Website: macys
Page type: billing-address
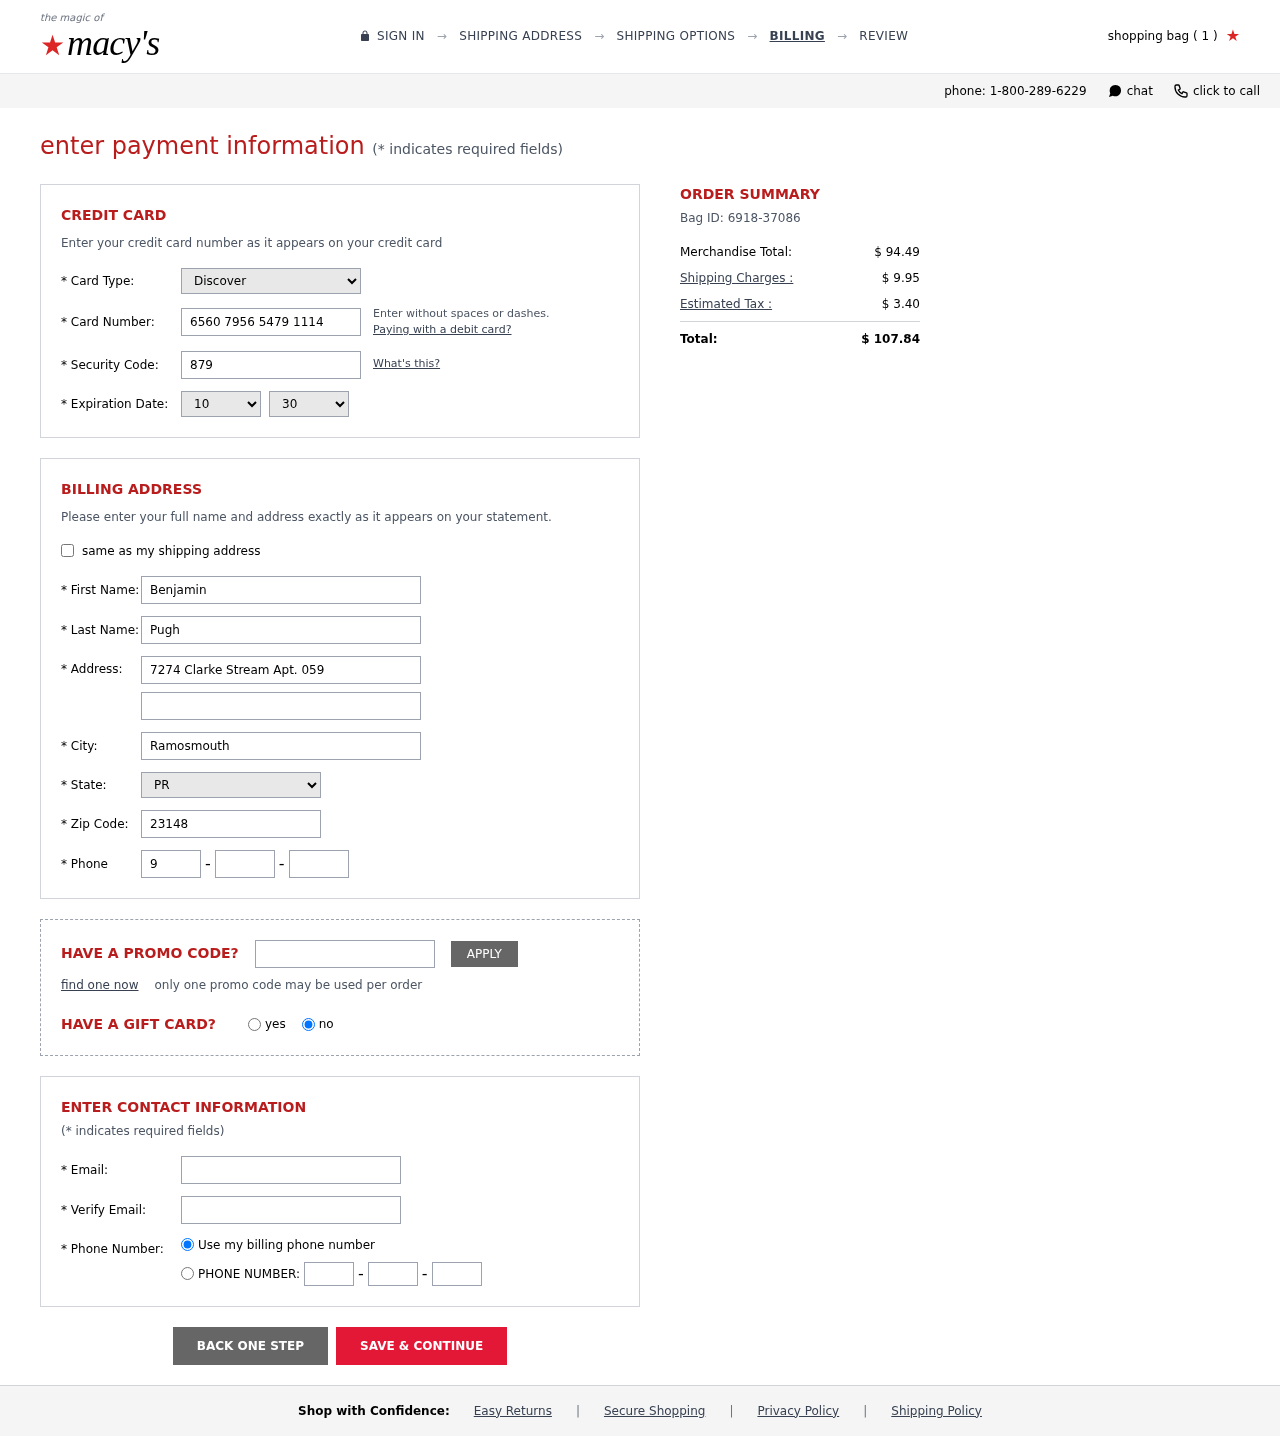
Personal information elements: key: PII_CARD_CVV
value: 879
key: PII_CARD_EXPIRY_MONTH
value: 10
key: PII_CARD_EXPIRY_YEAR
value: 30
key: PII_CARD_NUMBER
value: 6560 7956 5479 1114
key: PII_CARD_TYPE
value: Discover
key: PII_CITY
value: Ramosmouth
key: PII_EMAIL
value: bpugh@gmail.com
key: PII_FIRSTNAME
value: Benjamin
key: PII_LASTNAME
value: Pugh
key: PII_PHONE_AREA
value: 964
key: PII_PHONE_PREFIX
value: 415
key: PII_PHONE_SUFFIX
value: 8132
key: PII_POSTCODE
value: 23148
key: PII_STATE_ABBR
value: PR
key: PII_STREET
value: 7274 Clarke Stream Apt. 059
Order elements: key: ORDER_NUM_ITEMS
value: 1
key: ORDER_ID
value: Bag ID: 6918-37086
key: ORDER_SUBTOTAL
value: $ 94.49
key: ORDER_SHIPPING_COST
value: $ 9.95
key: ORDER_TAX
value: $ 3.40
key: ORDER_TOTAL
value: $ 107.84